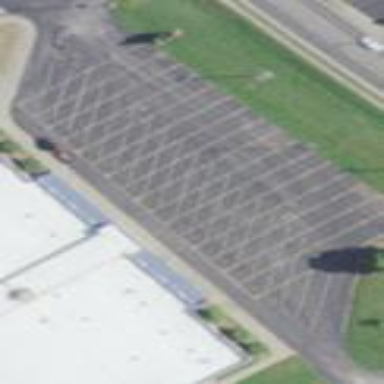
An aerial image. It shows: Parking area.